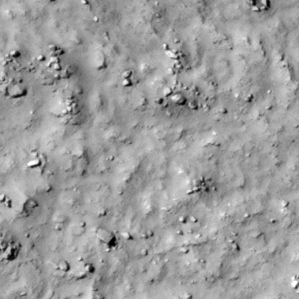
Label: non_frost